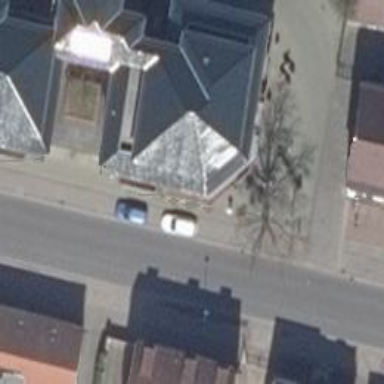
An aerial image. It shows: Café.